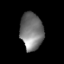
Tissue: lung
Cell type: Epithelial cells
Senescence score: 0.1351
Nuclear area (px): 828
Mean DAPI intensity: 119.604